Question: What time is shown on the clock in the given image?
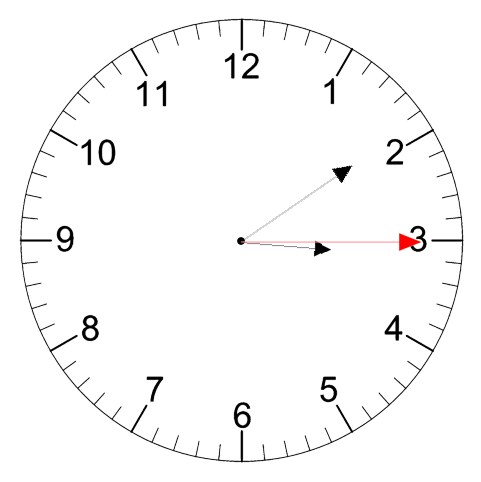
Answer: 03:09:15